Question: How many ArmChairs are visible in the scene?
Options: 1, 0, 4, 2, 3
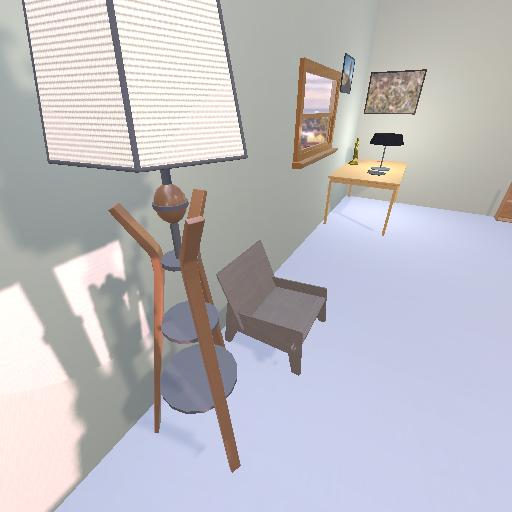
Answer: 1